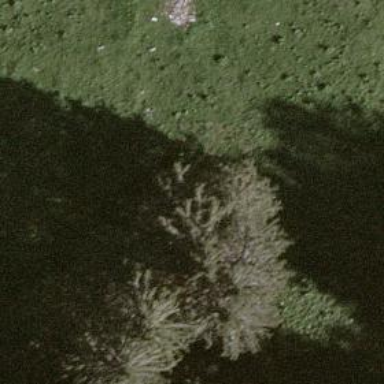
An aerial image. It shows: Single tag "natural: tree."